Question: I want to do this

How to do these with CSS?
How do I align the cylinders on the same bottom, and how do I add the caption below them?
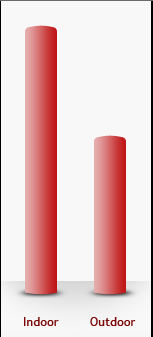
Answer: You have to split the cylinder image in three parts: The top, the middle (which will be repeated), and the bottom. Like this:

Call them top.png, middle.png, and bottom.png, for example.
Then you need three HTML elements, one for each part:
'''
<div class="cylinder top"></div>
<div class="cylinder middle" style="height:300px"></div>
<div class="cylinder bottom"></div>
'''
And the css:
'''
.cylinder {
width: <width of the cylinder image>px;
}
.cylinder.top {
background-image:url('top.png') no-repeat;
height: <height of the top image>px;
}
.cylinder.middle {
background-image:url('middle.png') repeat-y; /* repeat vertically */
}
.cylinder.bottom {
background-image:url('bottom.png') no-repeat;
height: <height of the bottom image>px;
}
'''
To change the height or the cylinder, you just have to modify 'the style="height:300px"' on the middle element.
This solution will work in any browser, even IE6.